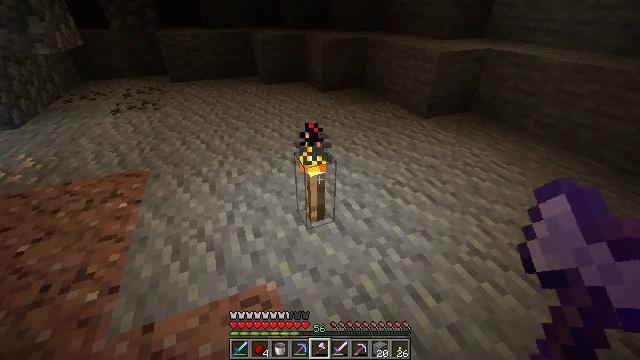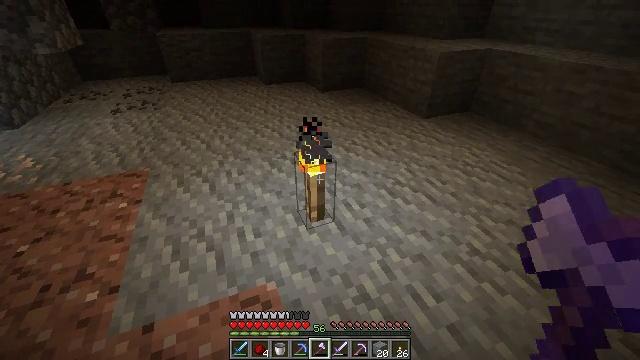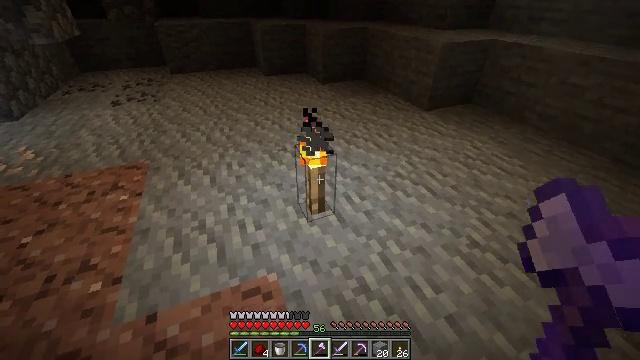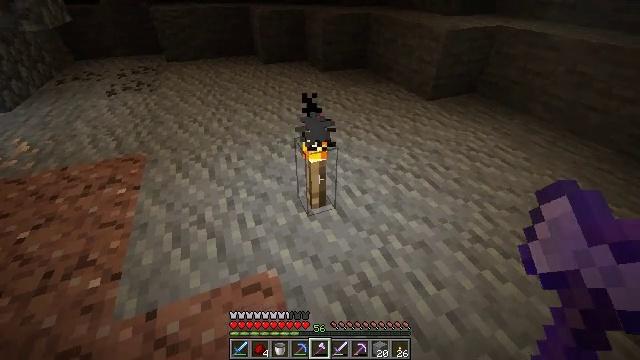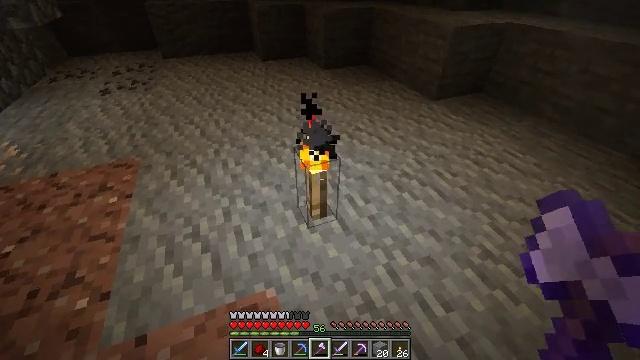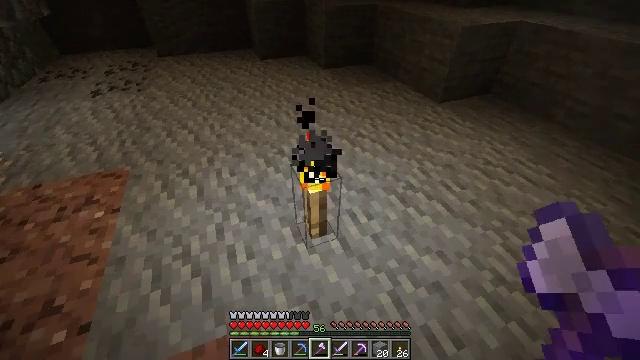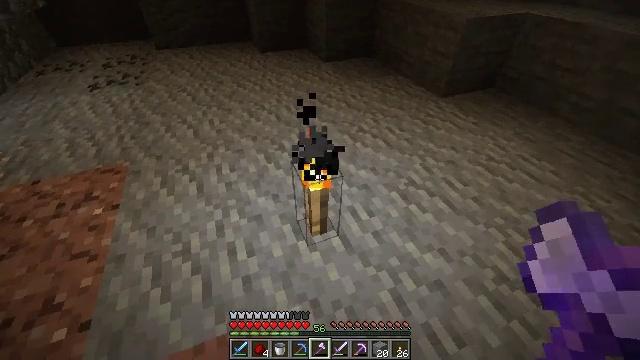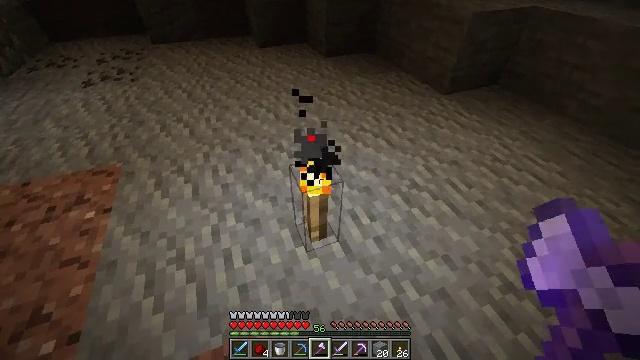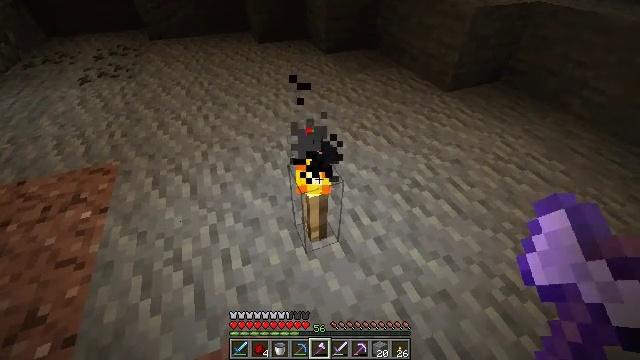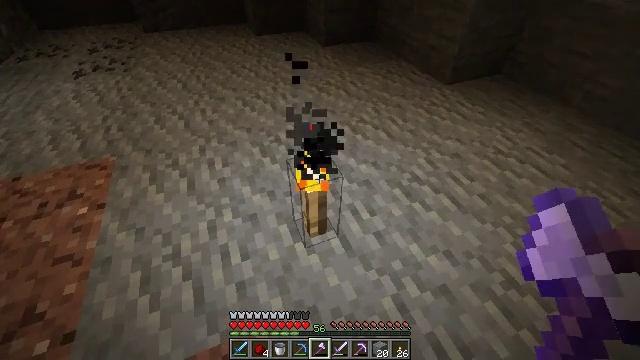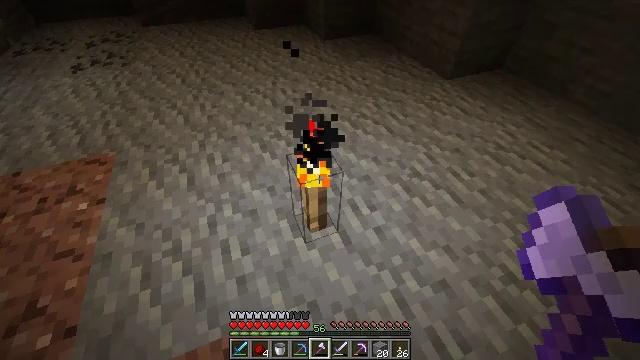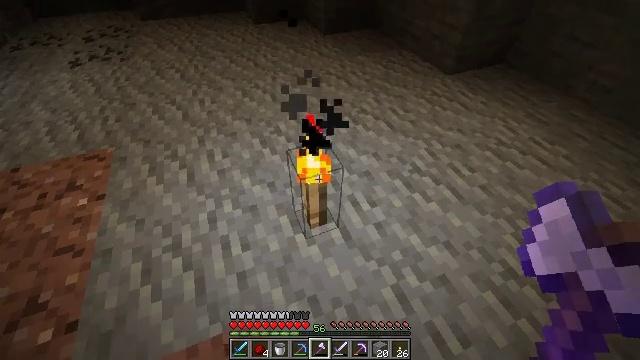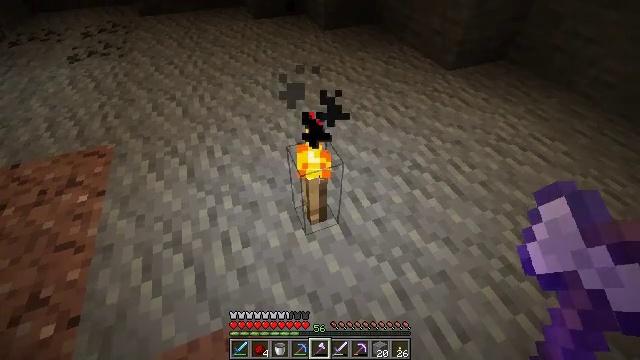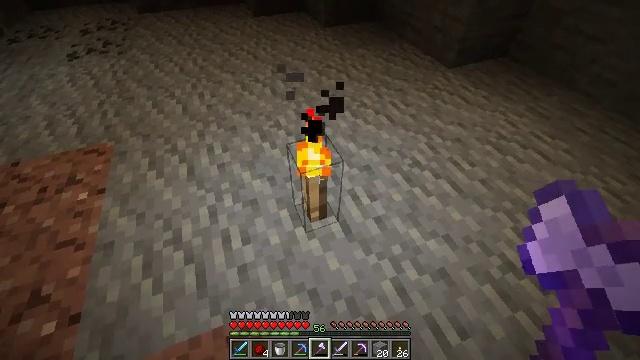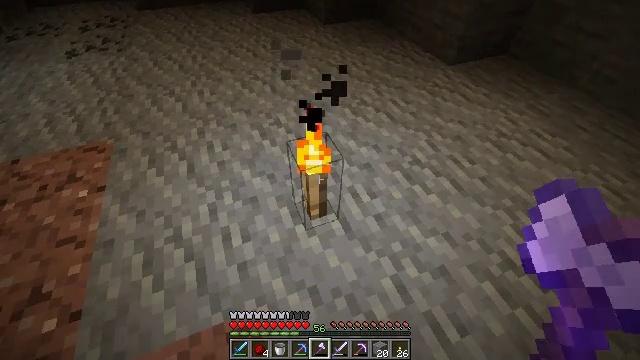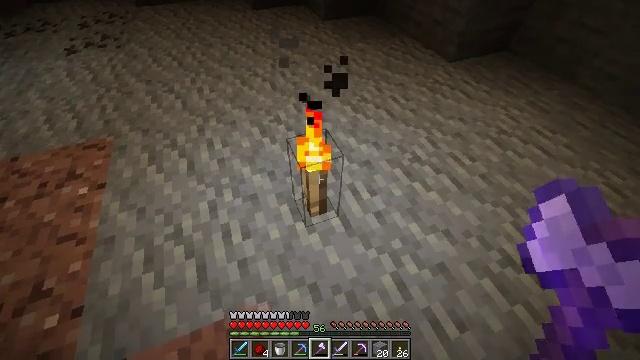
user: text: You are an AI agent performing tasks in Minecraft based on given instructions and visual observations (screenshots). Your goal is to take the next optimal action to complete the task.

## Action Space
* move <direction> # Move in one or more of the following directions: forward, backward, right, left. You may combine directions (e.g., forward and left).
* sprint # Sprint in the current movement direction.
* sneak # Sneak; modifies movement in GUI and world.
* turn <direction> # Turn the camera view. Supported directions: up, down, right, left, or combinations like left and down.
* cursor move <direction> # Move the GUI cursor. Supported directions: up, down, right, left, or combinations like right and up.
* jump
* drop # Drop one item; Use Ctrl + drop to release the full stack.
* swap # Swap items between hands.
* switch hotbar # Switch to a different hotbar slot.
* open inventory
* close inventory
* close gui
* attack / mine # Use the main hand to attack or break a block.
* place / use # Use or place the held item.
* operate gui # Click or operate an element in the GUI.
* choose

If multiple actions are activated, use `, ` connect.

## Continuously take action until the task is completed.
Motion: motion action
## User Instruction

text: Mine a chest to move it.
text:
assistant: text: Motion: no_op
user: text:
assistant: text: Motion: turn down
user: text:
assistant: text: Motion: move forward, turn down
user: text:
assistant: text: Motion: move forward, turn down
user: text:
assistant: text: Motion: move forward
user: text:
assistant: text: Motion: turn down
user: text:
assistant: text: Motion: turn down
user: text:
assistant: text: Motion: no_op
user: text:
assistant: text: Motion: turn down
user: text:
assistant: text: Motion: turn down
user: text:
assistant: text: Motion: no_op
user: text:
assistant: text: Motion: no_op
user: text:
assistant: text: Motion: no_op
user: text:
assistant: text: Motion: no_op
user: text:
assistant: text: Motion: no_op
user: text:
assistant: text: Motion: no_op
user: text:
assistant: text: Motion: no_op
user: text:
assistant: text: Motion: no_op
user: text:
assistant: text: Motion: no_op
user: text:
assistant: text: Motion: no_op
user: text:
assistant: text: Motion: no_op
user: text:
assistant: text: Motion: turn left
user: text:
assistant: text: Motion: turn left
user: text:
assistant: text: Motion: no_op
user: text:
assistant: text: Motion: move right
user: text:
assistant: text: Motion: move right
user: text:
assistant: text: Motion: no_op
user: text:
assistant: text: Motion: turn left
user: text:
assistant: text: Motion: turn left
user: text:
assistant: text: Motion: turn left